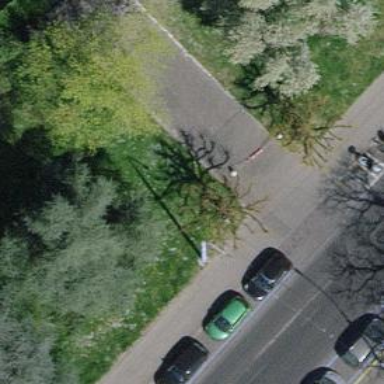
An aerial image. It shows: Bollard barrier.